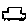
Label: car